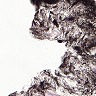
Metastatic tissue present: no